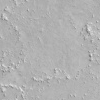
Atmospheric dust classification: not_dusty